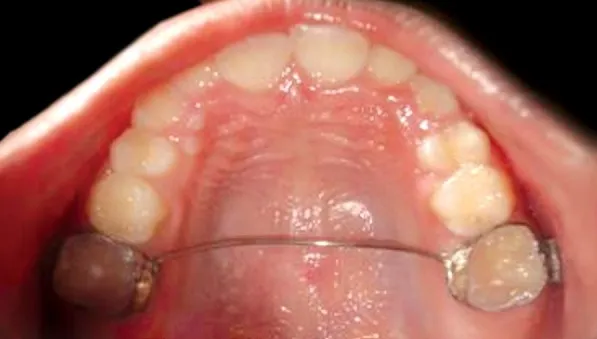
Transpalatal arch.
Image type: radiology (ct)